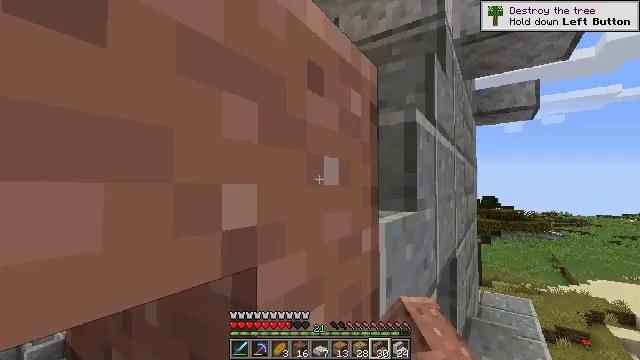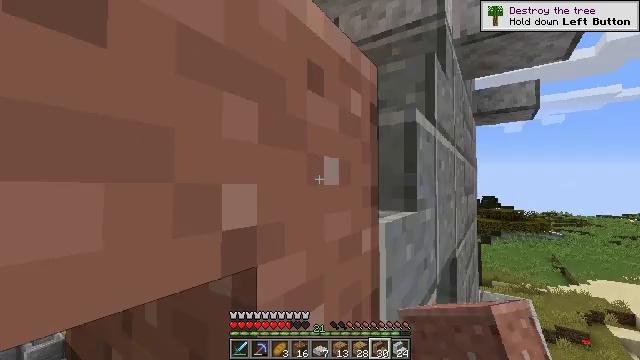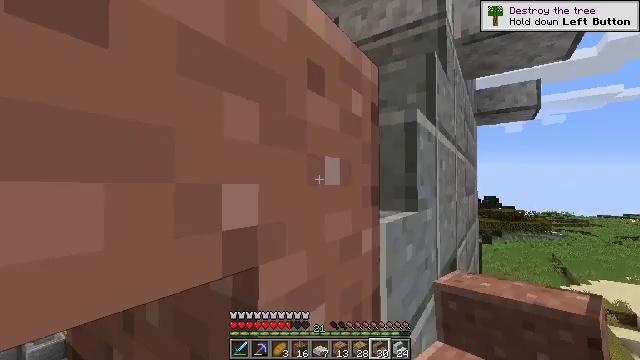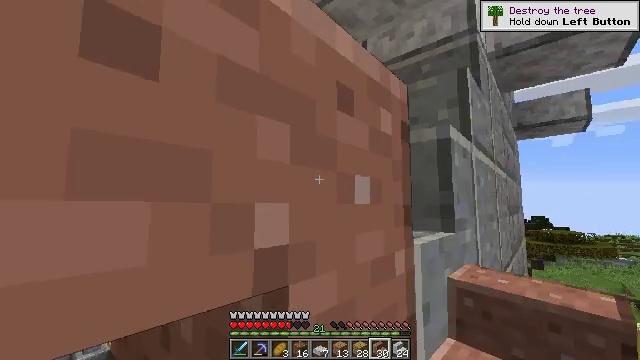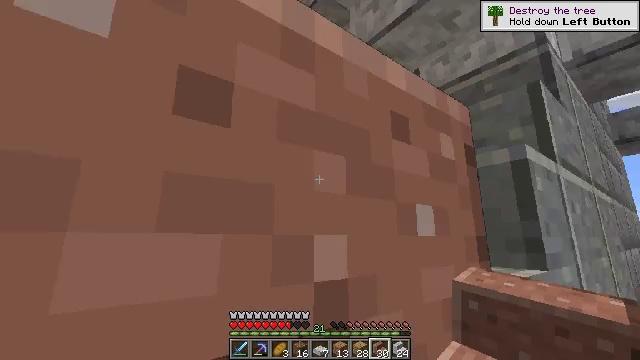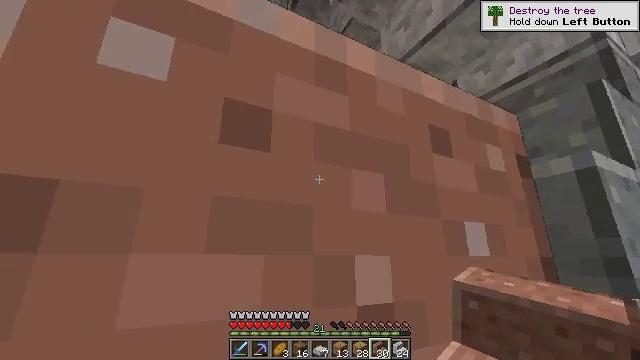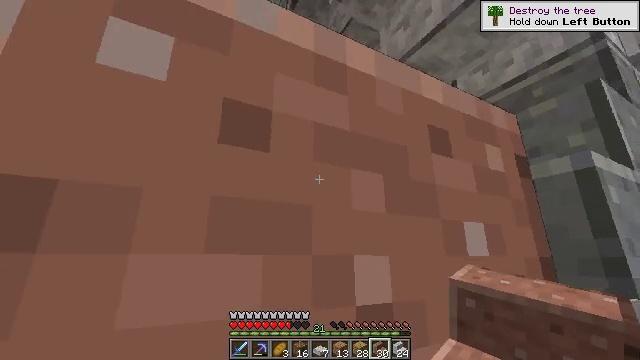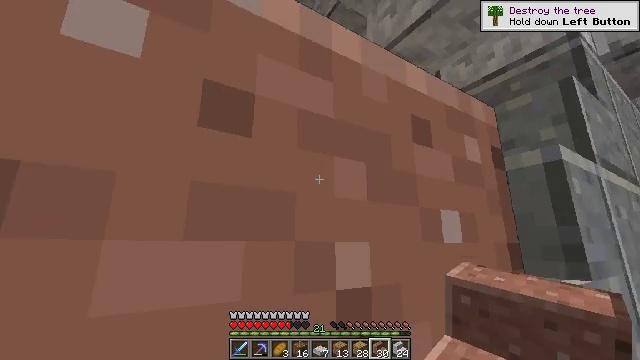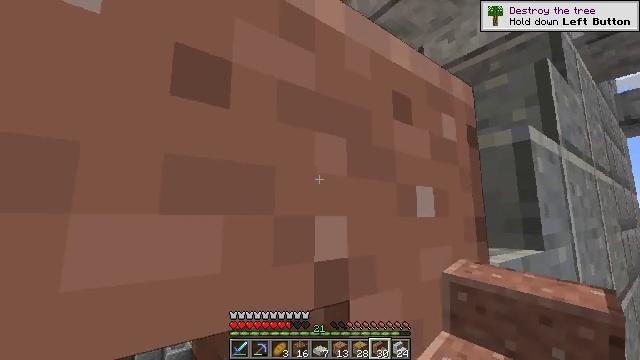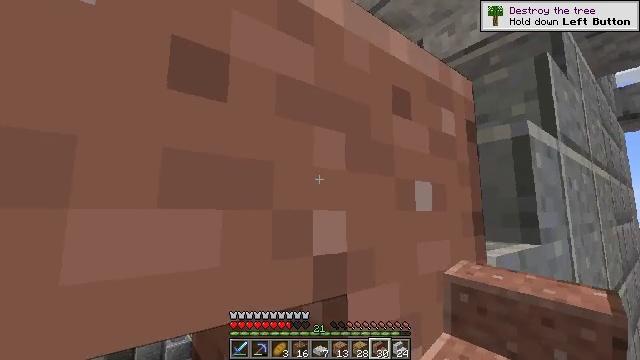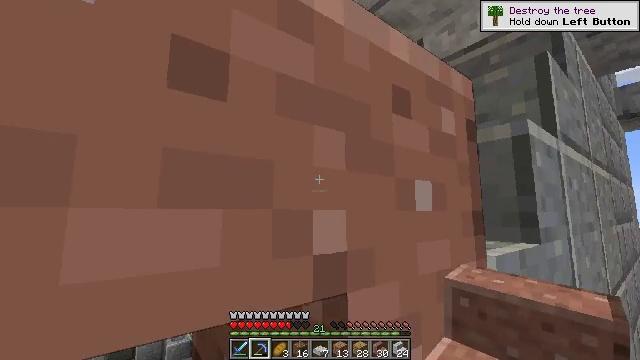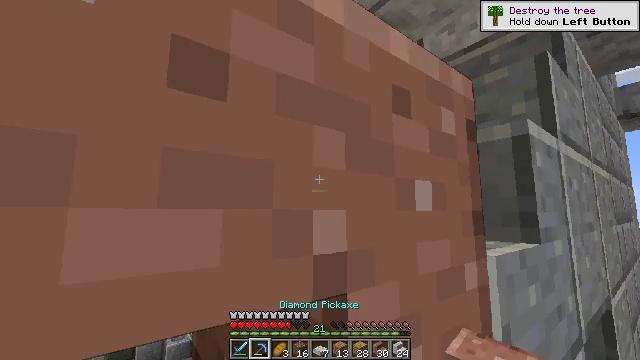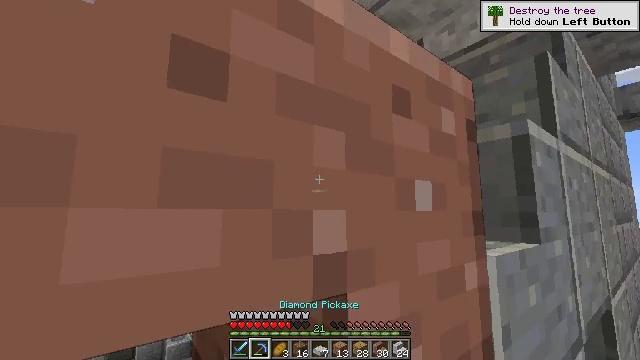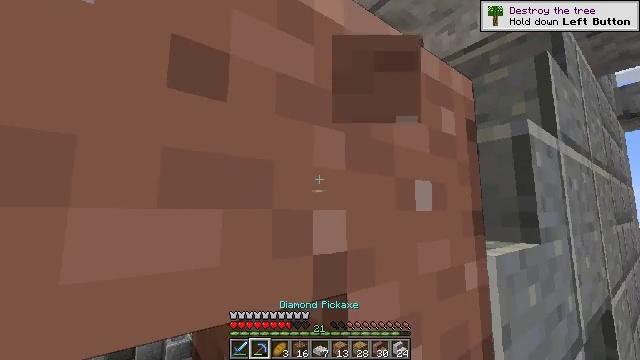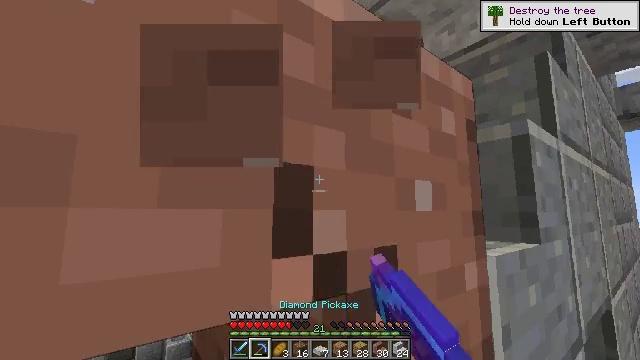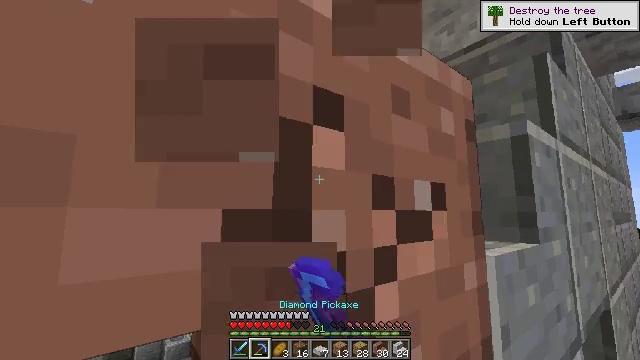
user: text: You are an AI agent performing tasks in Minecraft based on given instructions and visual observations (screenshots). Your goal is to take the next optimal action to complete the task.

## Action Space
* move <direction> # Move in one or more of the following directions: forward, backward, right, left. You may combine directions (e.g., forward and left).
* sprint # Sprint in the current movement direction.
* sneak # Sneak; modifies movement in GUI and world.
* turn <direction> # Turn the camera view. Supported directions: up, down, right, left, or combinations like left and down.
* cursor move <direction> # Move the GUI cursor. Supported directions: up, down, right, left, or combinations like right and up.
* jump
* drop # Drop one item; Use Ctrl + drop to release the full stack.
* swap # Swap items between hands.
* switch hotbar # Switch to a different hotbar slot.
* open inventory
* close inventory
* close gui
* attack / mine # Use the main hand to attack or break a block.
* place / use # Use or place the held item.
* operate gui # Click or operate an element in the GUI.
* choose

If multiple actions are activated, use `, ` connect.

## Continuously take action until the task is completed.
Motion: motion action
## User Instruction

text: Use a pickaxe to mine polished granite stairs.
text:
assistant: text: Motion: no_op
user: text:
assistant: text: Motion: no_op
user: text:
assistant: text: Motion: turn left and up
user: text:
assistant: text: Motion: turn left and up
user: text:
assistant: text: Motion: turn left and up
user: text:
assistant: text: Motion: no_op
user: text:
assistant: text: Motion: turn right and down
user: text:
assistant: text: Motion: turn right and down
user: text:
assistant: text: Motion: turn down
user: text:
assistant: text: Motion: switch to hotbar 2
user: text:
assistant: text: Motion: switch to hotbar 2
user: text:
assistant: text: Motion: switch to hotbar 2
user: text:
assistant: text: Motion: attack / mine, switch to hotbar 2
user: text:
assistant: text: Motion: attack / mine
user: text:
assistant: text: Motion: attack / mine
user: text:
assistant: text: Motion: attack / mine
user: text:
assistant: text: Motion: attack / mine
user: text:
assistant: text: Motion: attack / mine
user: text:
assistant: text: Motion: attack / mine
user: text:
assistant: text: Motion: attack / mine
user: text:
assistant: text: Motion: attack / mine
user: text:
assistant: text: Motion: move forward
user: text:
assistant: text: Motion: no_op